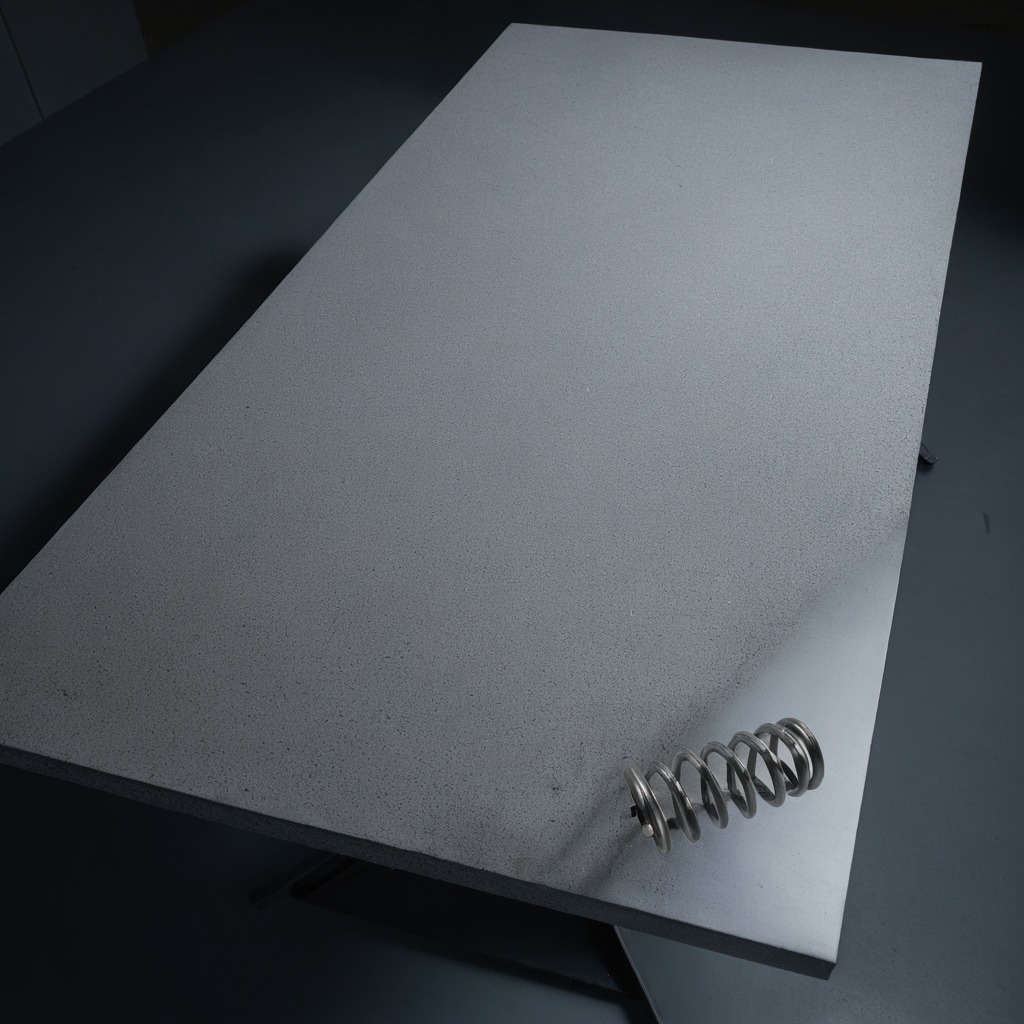
A coiled metal spring is lying on the clean granite table inside a workshop at night.